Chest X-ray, PA view. Patient: 33 years old, sex M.
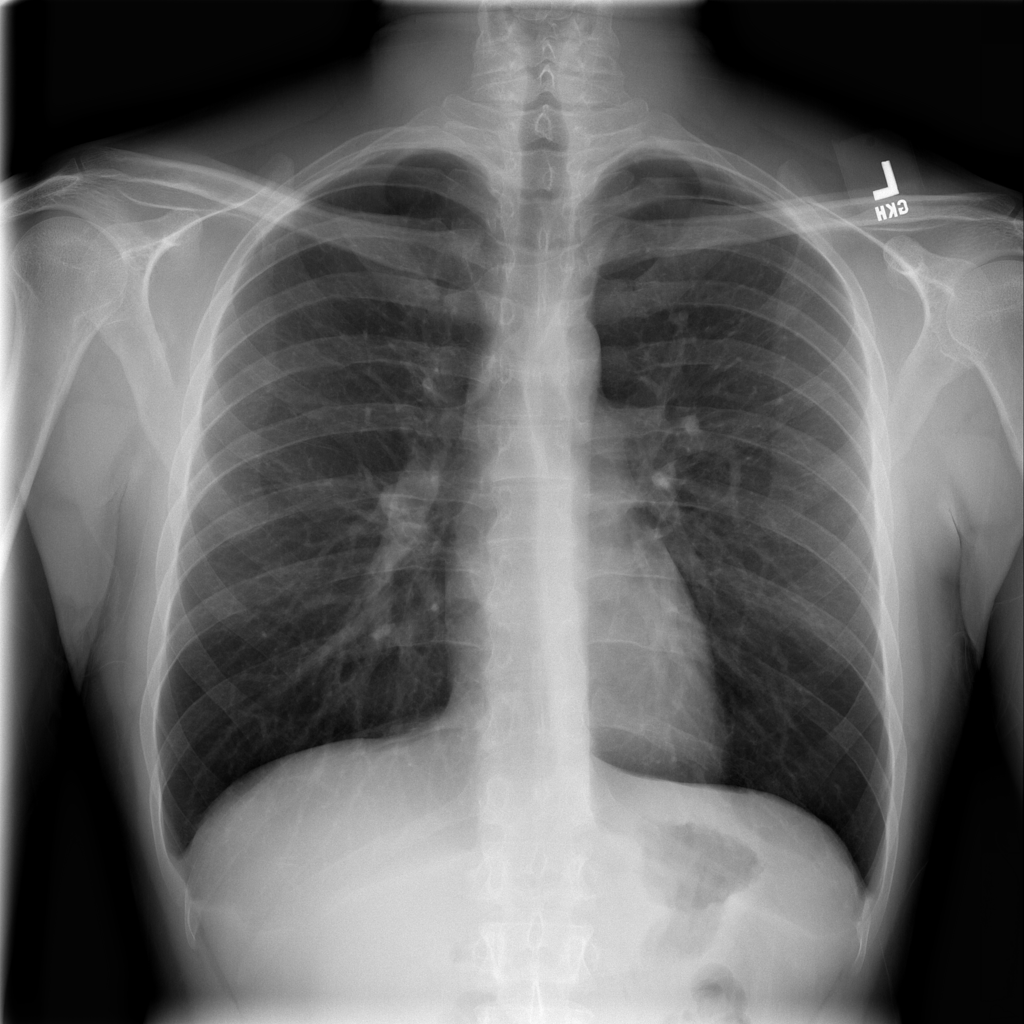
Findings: No Finding